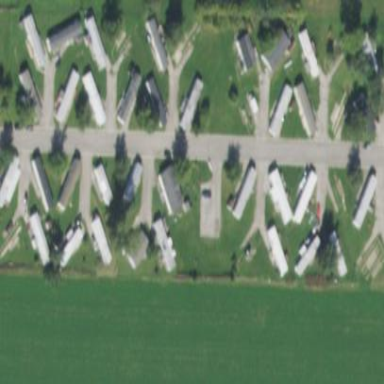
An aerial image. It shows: Residential area with mobile homes.